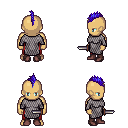
a pixel art fantasy rpg character, male body template, human, tanned skin, chain mail, red pants, blue mohawk hairstyle, maroon shoes, dagger, four views (front, back, left, right), 2x2 character sprite sheet, small pixel art, hard edges, no anti-aliasing